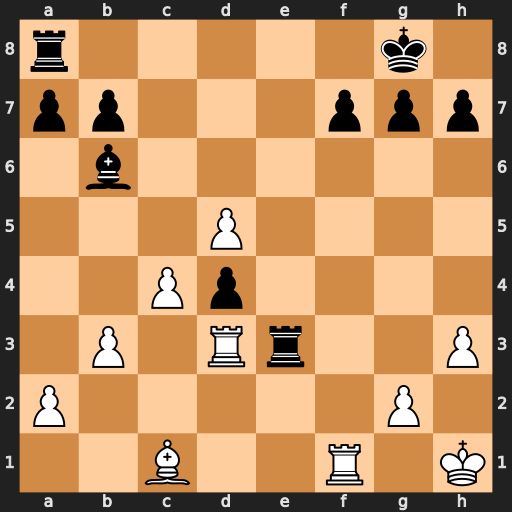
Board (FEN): r5k1/pp3ppp/1b6/3P4/2Pp4/1P1Rr2P/P5P1/2B2R1K
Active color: w
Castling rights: -
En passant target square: -
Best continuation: Bxe3